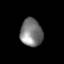
Tissue: lung
Cell type: Endothelial cells
Senescence score: 0.6478
Nuclear area (px): 598
Mean DAPI intensity: 124.941